Question: I'm writing applescript to automate acrobat. I'm trying to find UI element inside Quick Tools Toolbar in Adobe Acrobat XI.
I have no problem accessing menu bar:
'''
tell menu "Tools" of menu item "Tools" of the menu "View" of menu bar 1
return UI elements
end tell
'''
But I can't some reason find a way to access Quick Tools Toolbar buttoms.

Please help!
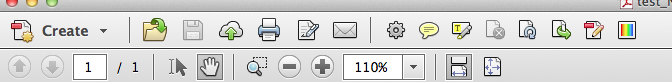
Answer: Thanks Max, I got it finally:
I created JS file with simple code
'''
app.addMenuItem({cName:"Convert Colors", cParent:"View", cExec:'app.execMenuItem("ColorConversionMenuItem");'});
'''
and I added it into acrobat (USER/Library/Application Support/Adobe/Acrobat/11.0/JavaScripts/).
I enabled menu items JavaScript execution privileges in Acrobat Preferences.
Now I can open "Convert Colors" from main menu bar, and create applescript which do the same.